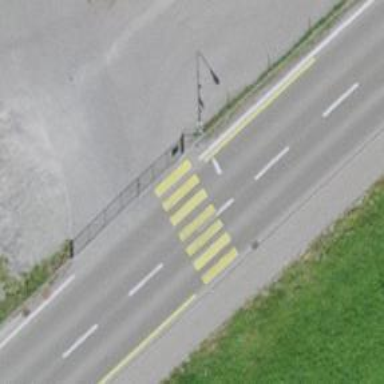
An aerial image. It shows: Uncontrolled zebra crossing on the road.